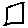
Label: square